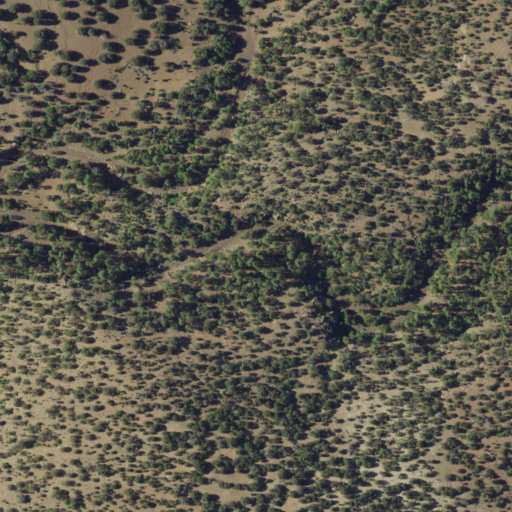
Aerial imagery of valley in New Mexico named Bathtub Draw containing evergreen forest and shrub